Field crop: tomato
Growth stage: 1
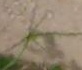
Species: cyperus